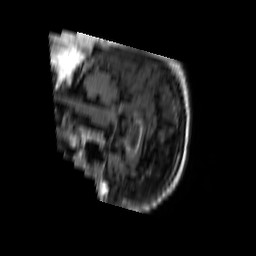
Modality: FLAIR
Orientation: sagittal
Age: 62
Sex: male
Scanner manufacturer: philips
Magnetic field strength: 1.5 T
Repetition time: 6 s
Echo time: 0.12 s